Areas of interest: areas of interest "Commercial service"
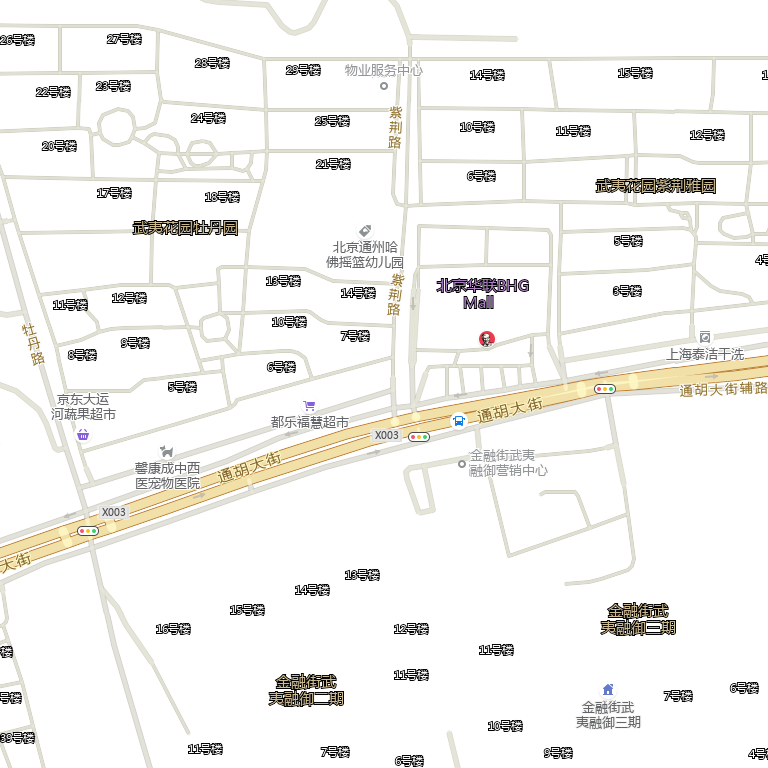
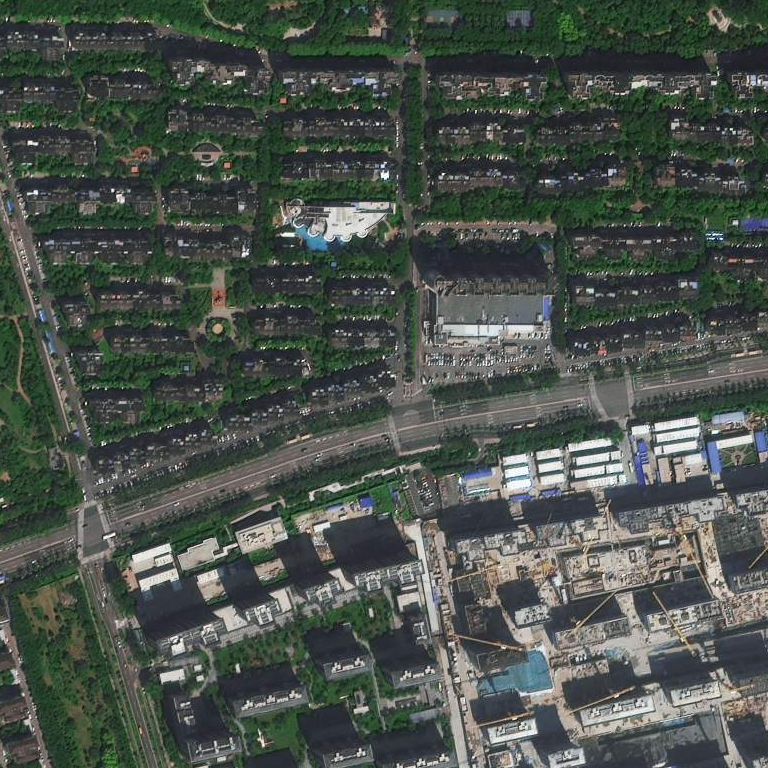